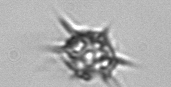
Label: Dictyocha